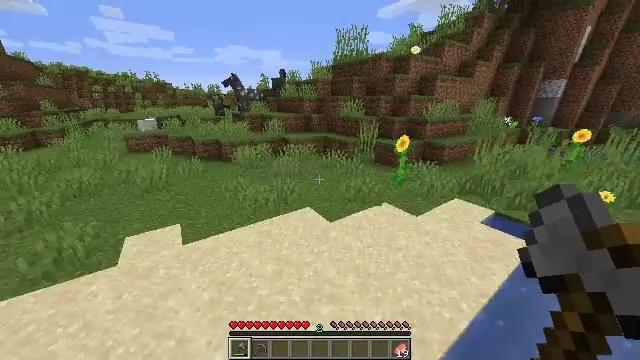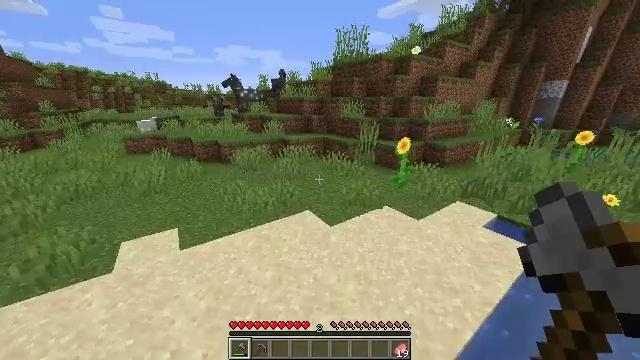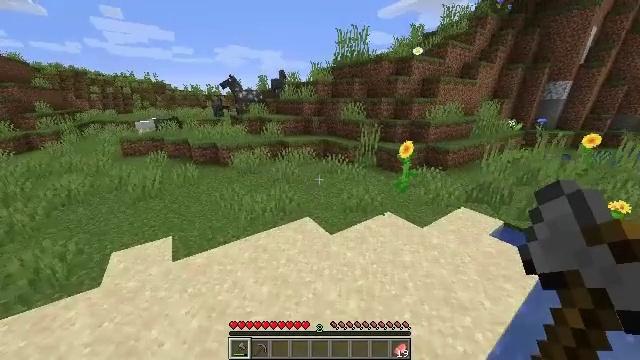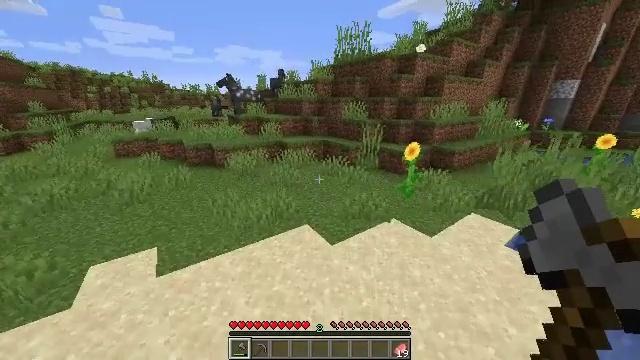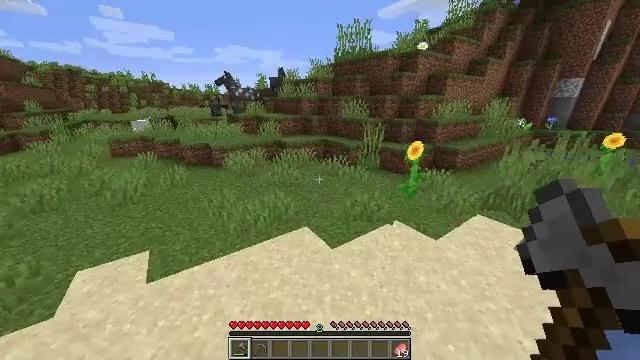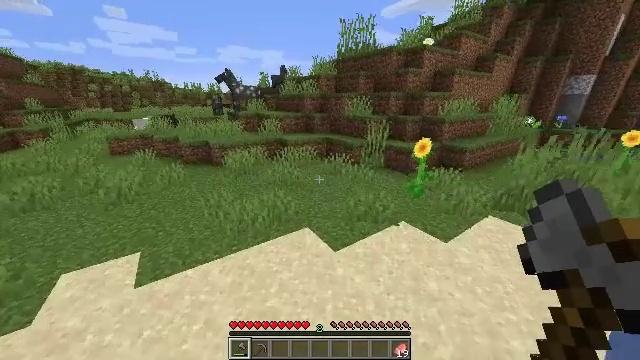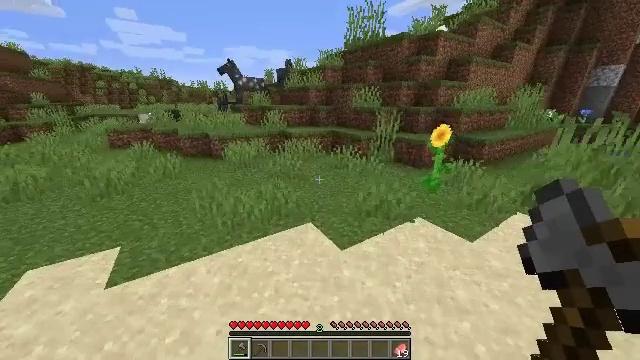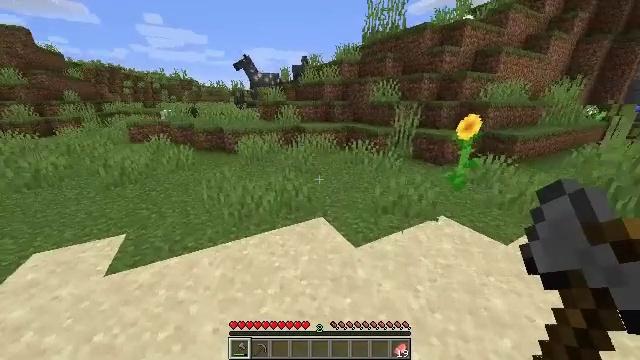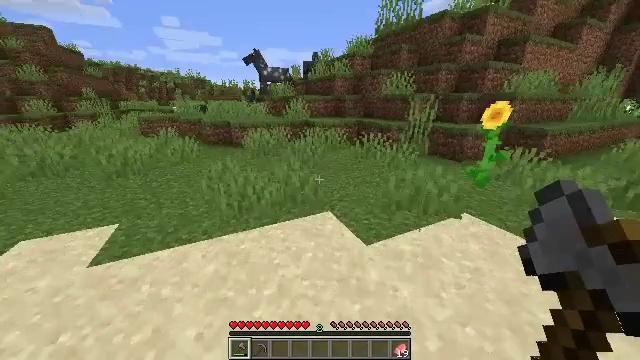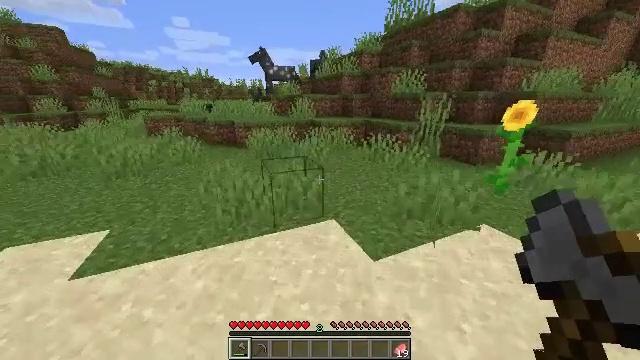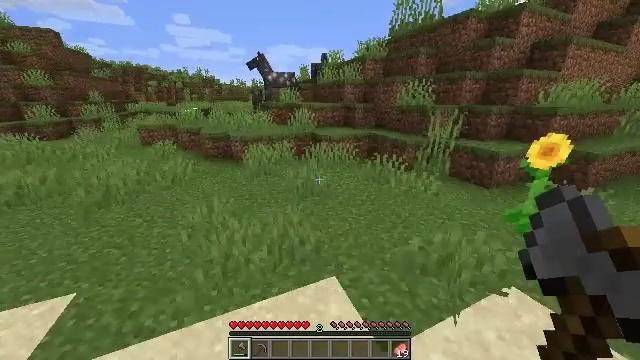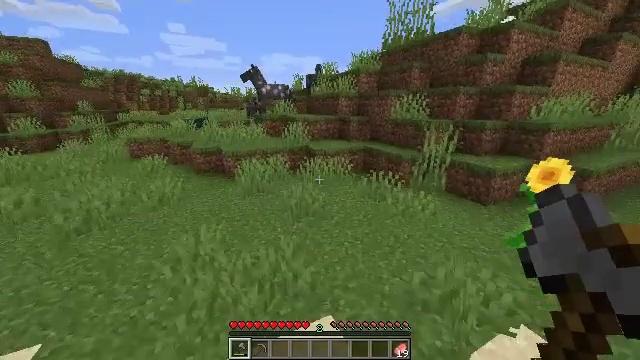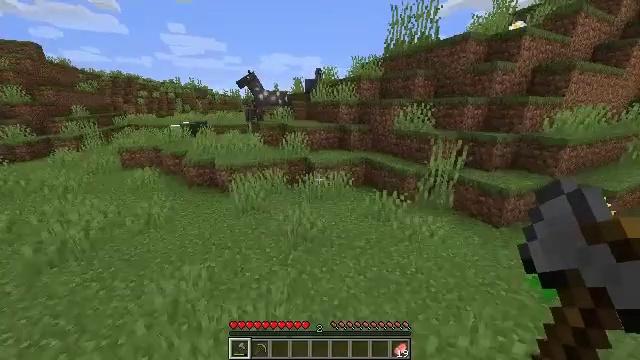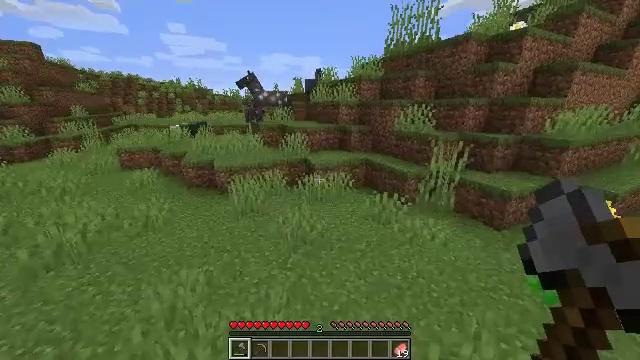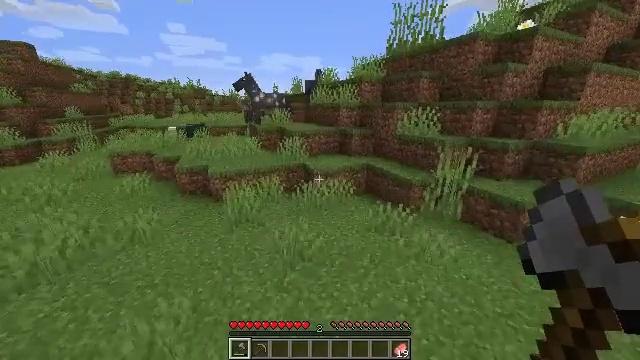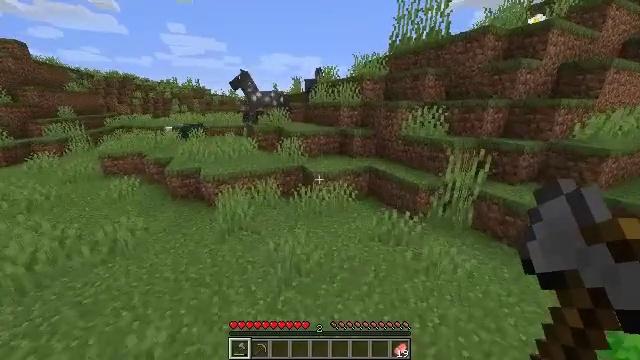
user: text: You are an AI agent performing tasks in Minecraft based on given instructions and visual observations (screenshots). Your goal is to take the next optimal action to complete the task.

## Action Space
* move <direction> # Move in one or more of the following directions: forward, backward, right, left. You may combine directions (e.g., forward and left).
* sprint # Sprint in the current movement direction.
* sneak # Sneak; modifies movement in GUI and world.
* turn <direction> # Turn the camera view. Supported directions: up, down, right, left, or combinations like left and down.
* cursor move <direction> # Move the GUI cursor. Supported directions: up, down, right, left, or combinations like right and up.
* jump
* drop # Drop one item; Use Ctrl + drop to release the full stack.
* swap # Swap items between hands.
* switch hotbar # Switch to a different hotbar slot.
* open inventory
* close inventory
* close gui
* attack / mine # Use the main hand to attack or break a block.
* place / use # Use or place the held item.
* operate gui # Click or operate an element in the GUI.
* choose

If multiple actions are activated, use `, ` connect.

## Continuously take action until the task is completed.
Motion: motion action
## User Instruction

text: Find iron ore and break it.
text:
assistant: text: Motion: move forward, sprint, jump
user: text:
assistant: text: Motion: move forward, sprint, jump
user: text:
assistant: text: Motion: move forward, sprint
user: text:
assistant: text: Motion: move forward, sprint
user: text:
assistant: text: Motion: move forward, sprint
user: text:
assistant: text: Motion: move forward, sprint, turn left
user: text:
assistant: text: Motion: move forward, sprint, turn left
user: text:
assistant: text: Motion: move forward, sprint, turn left, jump
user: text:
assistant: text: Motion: move forward, sprint, turn left, jump
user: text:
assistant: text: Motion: move forward, sprint, jump
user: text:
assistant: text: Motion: move forward, sprint, turn right and up, jump
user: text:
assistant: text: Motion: move forward, sprint
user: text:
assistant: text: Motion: move forward, sprint
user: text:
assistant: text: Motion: move forward, sprint
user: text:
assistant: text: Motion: move forward, sprint
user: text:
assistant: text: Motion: move forward, sprint
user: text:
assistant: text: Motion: move forward, sprint, turn left
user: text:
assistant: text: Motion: move forward, sprint, turn left and down
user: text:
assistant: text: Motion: move forward, sprint, turn left
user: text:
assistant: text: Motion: move forward, sprint, turn left
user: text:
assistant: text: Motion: move forward, sprint
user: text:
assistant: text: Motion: move forward, sprint
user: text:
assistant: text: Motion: move forward, sprint
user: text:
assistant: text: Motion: move forward, sprint, turn left
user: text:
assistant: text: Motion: move forward, sprint, turn left
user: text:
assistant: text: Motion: move forward, sprint
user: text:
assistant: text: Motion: move forward, sprint
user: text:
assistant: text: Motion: move forward, sprint
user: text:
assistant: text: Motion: move forward, sprint, jump
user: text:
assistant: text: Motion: move forward, sprint, jump